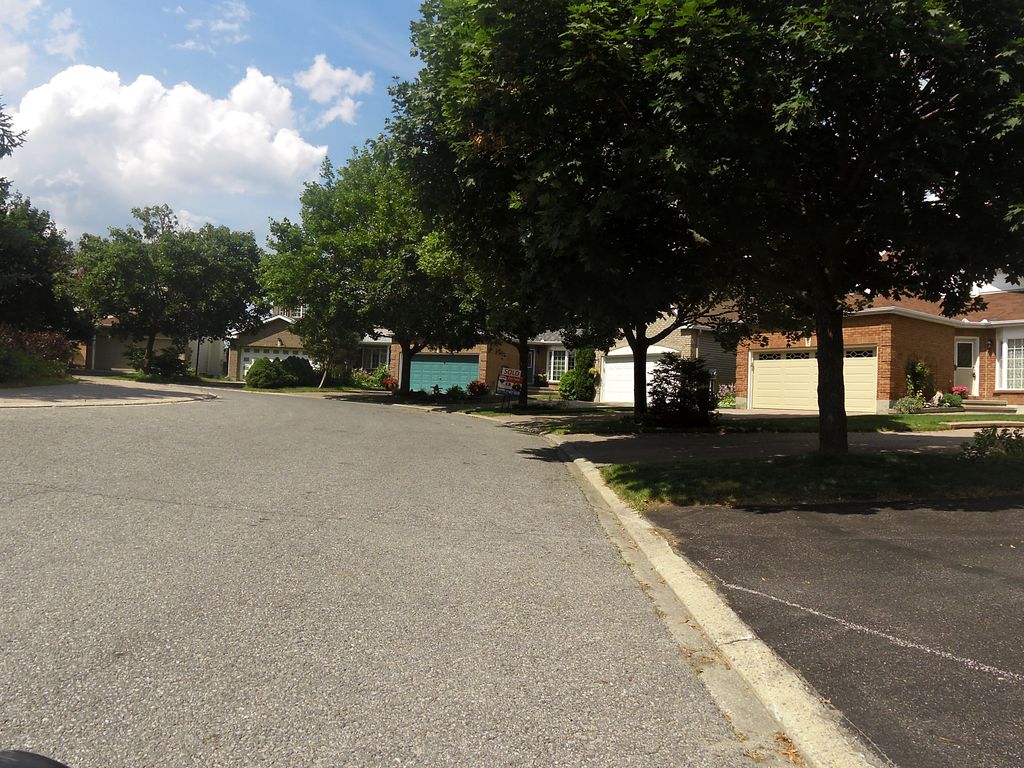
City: ottawa-gatineau